Question: I m using 'UILabel' to show the product price. Now in time of offer price I have to show the price like the 'image' as

Don't know how to do the things, any idea can help me a lot. Thanks in advance
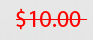
Answer: 1) If your app is for iOS >= 6.0, then use <URL>.
2) If your app is supported to older versions means less than 6.0 then my suggestion is to take one more 'label' or 'view' with required 'height, width & background color'. Add that 'label' on your 'view' above the price 'label'.